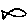
Label: fish